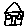
Label: house